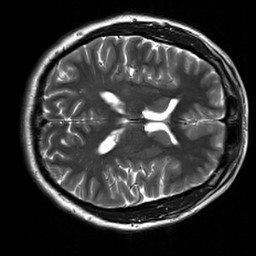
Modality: T2w
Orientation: axial
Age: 28
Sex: male
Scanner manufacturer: siemens
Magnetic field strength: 3 T
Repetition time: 7 s
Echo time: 0.09 s